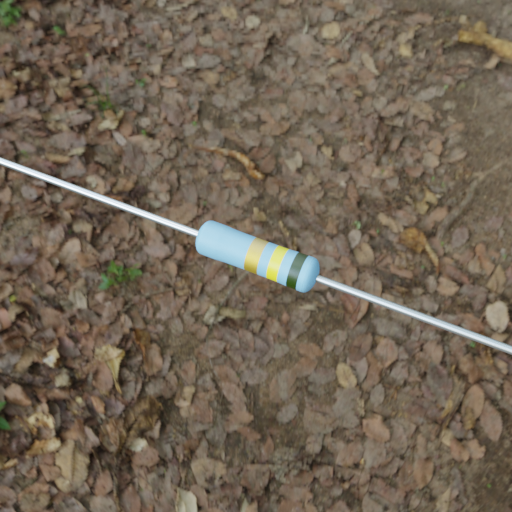
Resistor colour bands (in order): gold, yellow, black